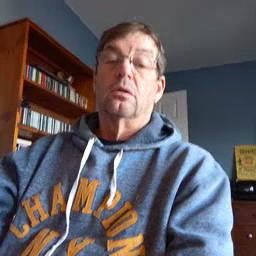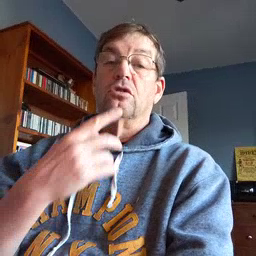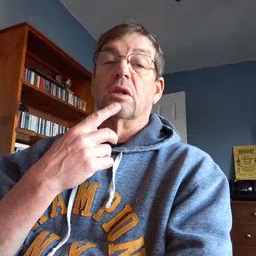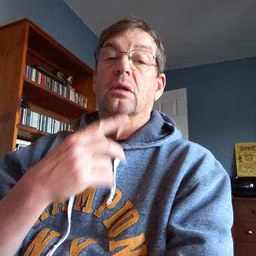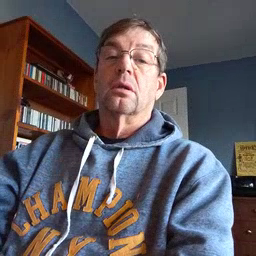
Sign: chin